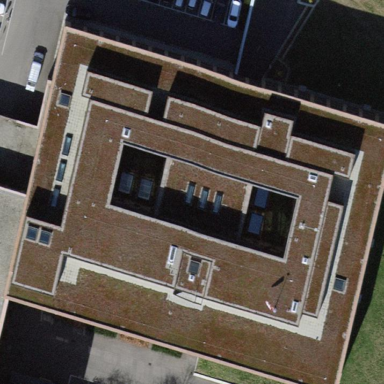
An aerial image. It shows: Hospital building.